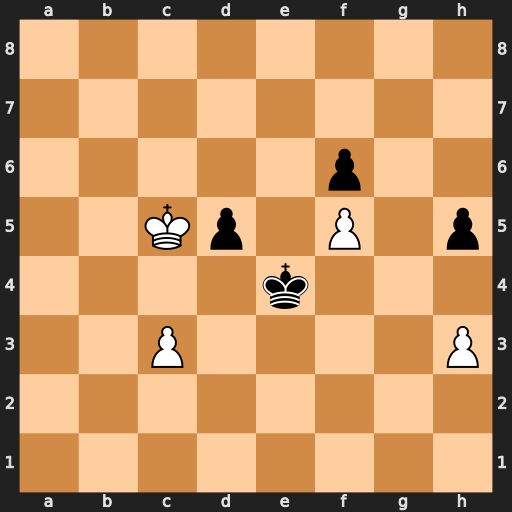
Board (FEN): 8/8/5p2/2Kp1P1p/4k3/2P4P/8/8
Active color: w
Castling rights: -
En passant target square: -
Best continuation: h4 Kxf5 Kxd5